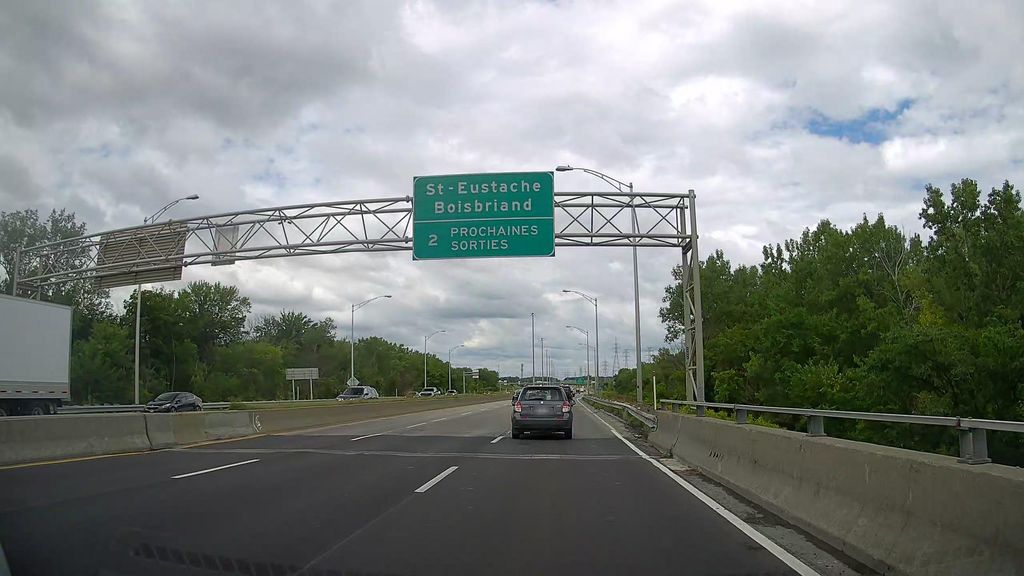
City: montreal